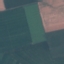
Land use / land cover: AnnualCrop